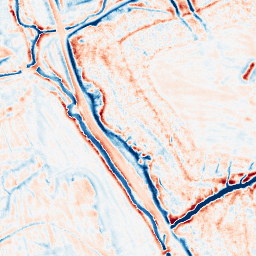
Category: edge_preserving
Decomposition family: bilateral
Decomposition parameters: d: 15
sigma_color: 75
sigma_space: 50
Upsampling method: lanczos
Upsampling parameters: scale: 8
Upsampling scale: 8